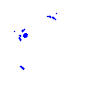
Particle: electron